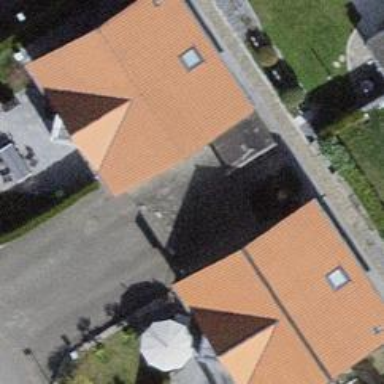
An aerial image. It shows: View of roof of building.